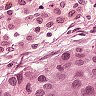
Metastatic tissue present: yes